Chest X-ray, AP view. Patient: 61 years old, sex F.
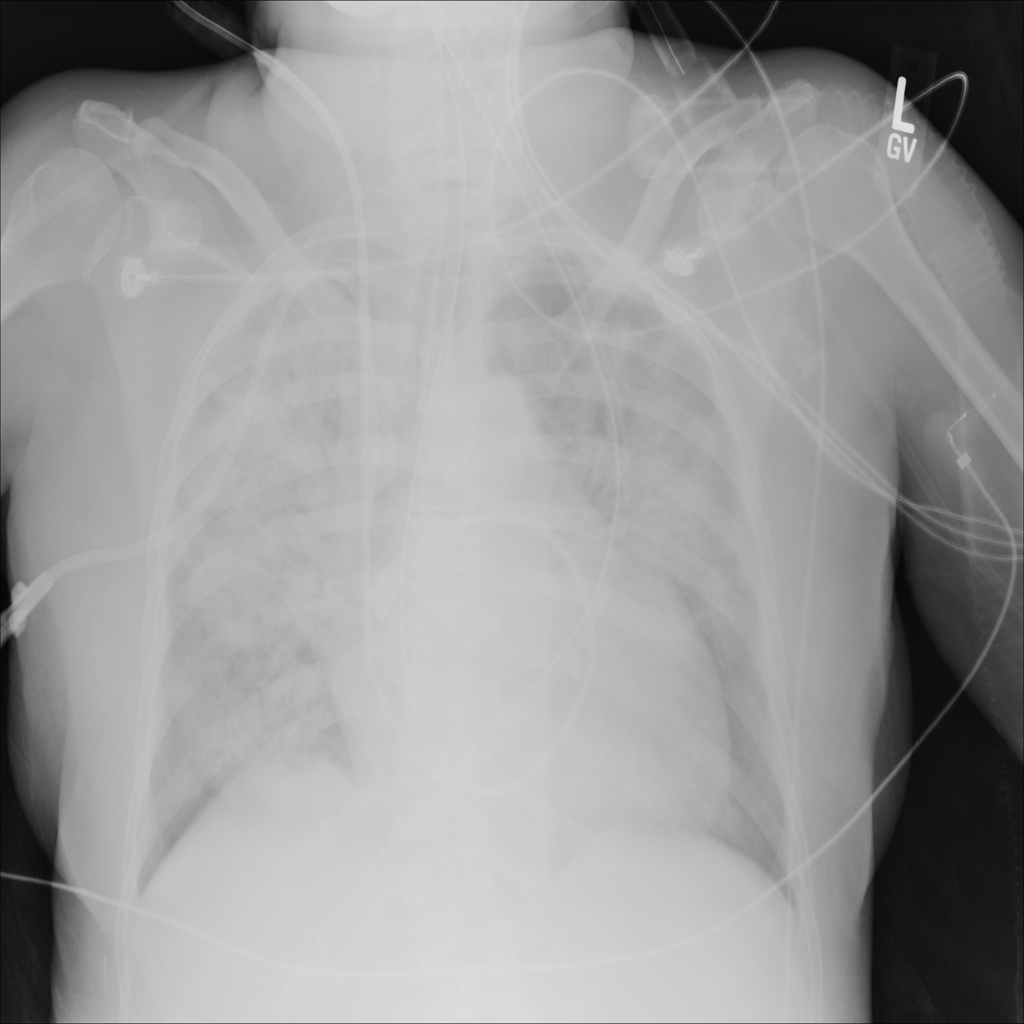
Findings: No Finding